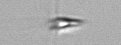
Label: Calciopappus